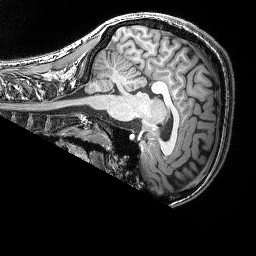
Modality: T1w
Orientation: sagittal
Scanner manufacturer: siemens
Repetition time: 2.25 s
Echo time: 0.00418 s